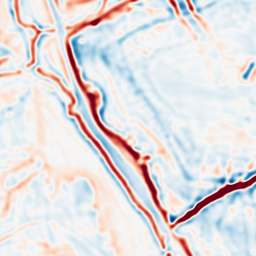
Category: multiscale
Decomposition family: log
Decomposition parameters: sigma: 3
Upsampling method: sinc_hamming
Upsampling parameters: scale: 4
kernel_size: 16
Upsampling scale: 4